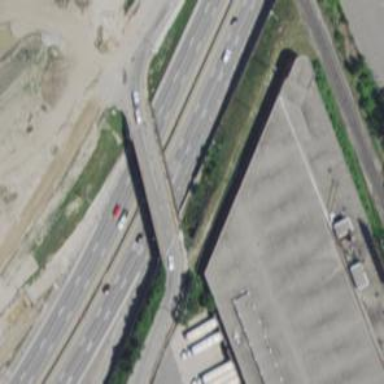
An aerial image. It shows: Motorway junction.